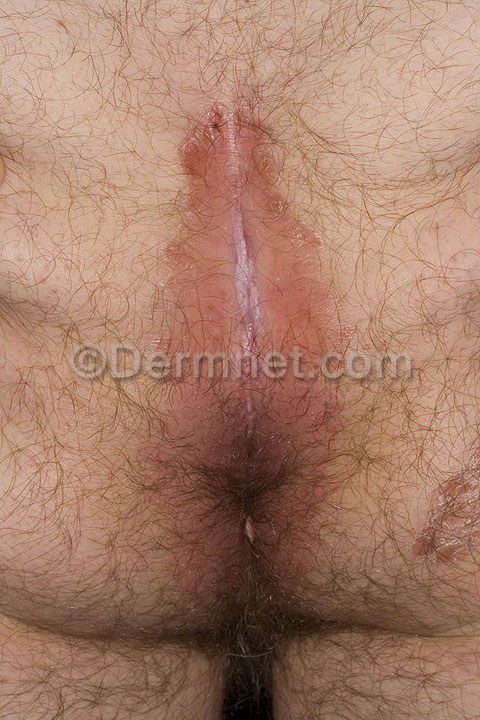
Disease: Psoriasis pictures Lichen Planus and related diseases